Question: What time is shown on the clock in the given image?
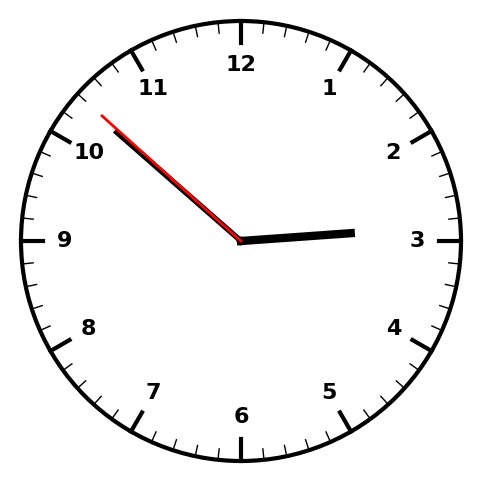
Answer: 02:51:52